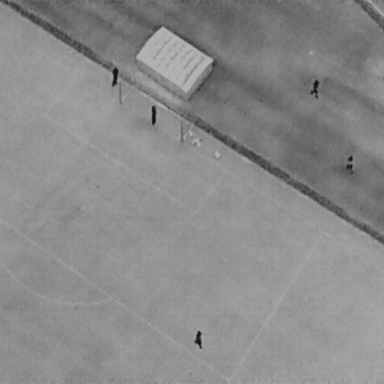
There are five People in the infrared image.